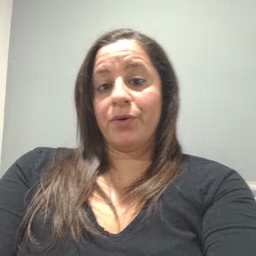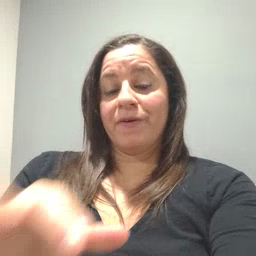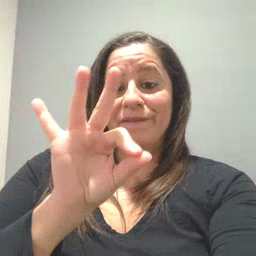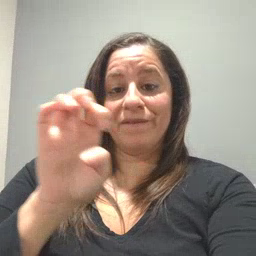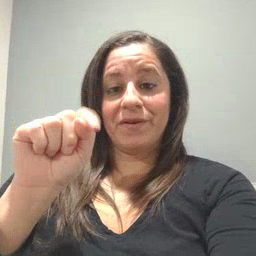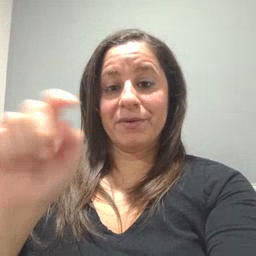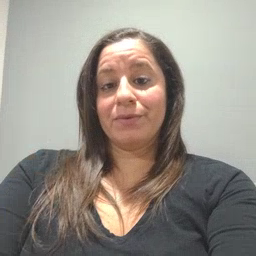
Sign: feet